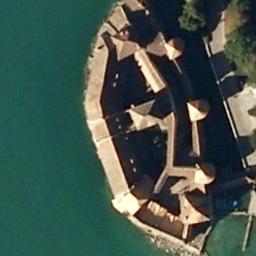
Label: palace